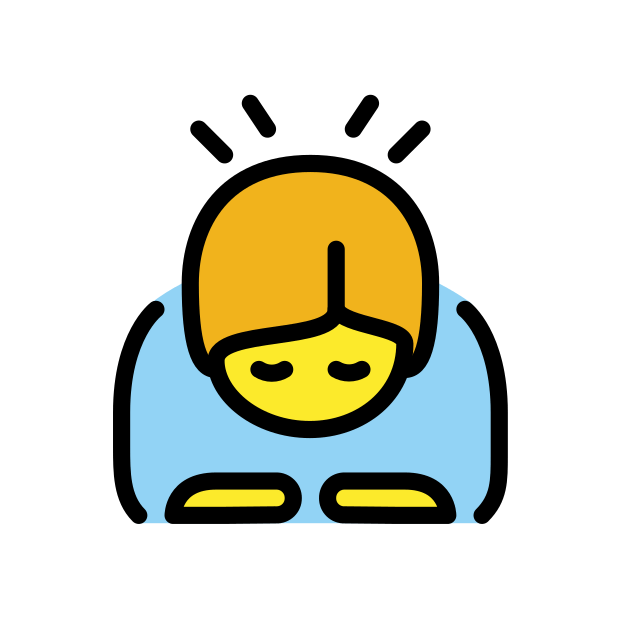
person bowing